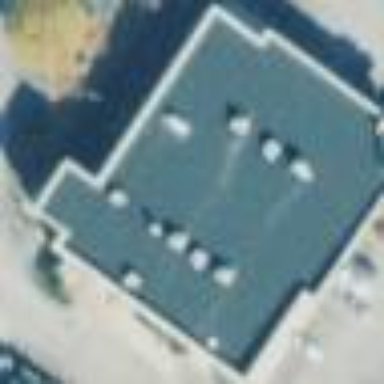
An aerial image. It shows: Building.